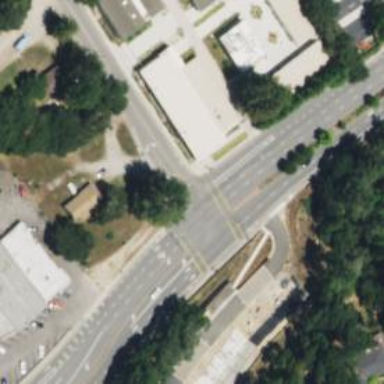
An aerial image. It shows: Secondary road with separate asphalt sidewalk.